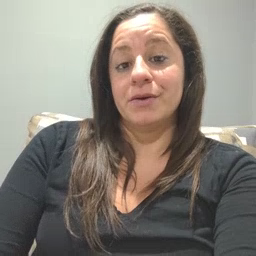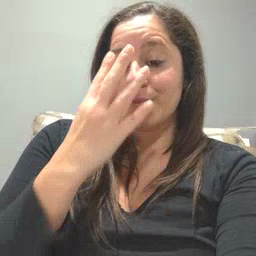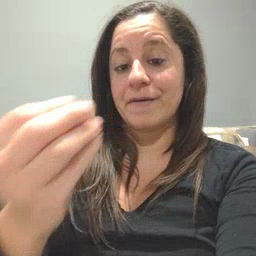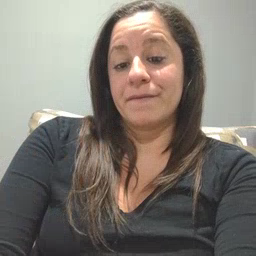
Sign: wolf